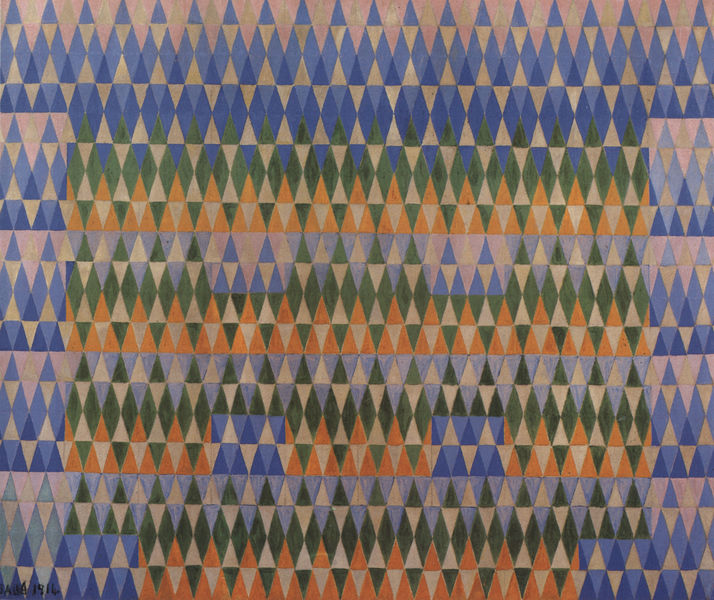
Titel: Compenetrazione iridescente n. 5 (Eucaliptus)
Künstler: Giacomo Balla
Institution: Privatsammlung
Schlagwörter: blau, dunkel, weiß, dreieck, gelb, grün, bunt, hell, orange, symbol, rot, beige, muster, ornament, teppich, signatur, rosa, oval, italien, abstrakt, modern, formen, lila, figuren, wandteppich, dekor, futurismus, form, entwurf, bauhaus, musterung, rauten, serie, sol, dreiecke, modernismus, geometrie, lewitt, op art, weben, wiederholung, installation, raster, asymmetrie, anordnung, unruhig, zinnober, gleichmässig, rhythmus, rhytmus, balla, kleinteilig, regelwerk, grundfarbe, reim, giacomo balla, cerebral, gunta stölzl, irisierende komposition, irisierung, komplementarkontrast, repetition, webbild